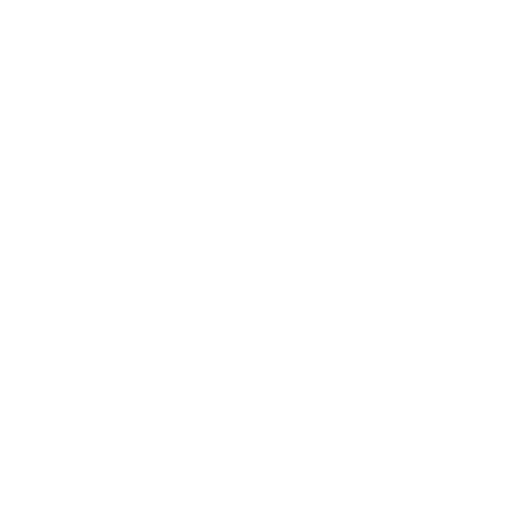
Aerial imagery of cape in Alaska named Kasaan Point containing only unknown